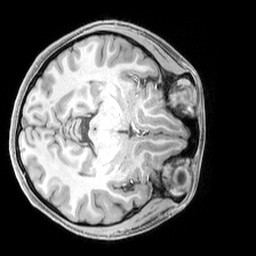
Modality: T1w
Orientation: axial
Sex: female
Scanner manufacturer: siemens
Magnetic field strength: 3 T
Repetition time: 2.3 s
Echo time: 0.00226 s